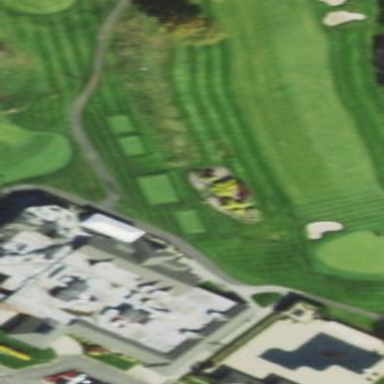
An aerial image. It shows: Grassy area designated as golf fairway.